Question: I added these below lines in my app delegate
'''
// Optional: automatically send uncaught exceptions to Google Analytics.
[GAI sharedInstance].trackUncaughtExceptions = YES;
// Optional: set Google Analytics dispatch interval to e.g. 20 seconds.
[GAI sharedInstance].dispatchInterval = 20;
// Optional: set Logger to VERBOSE for debug information.
[[[GAI sharedInstance] logger] setLogLevel:kGAILogLevelVerbose];
// Initialize tracker. Replace with your tracking ID.
[[GAI sharedInstance] trackerWithTrackingId:@"UA-my -id"];
'''
On building the app I am getting the below error

How can I solve this?
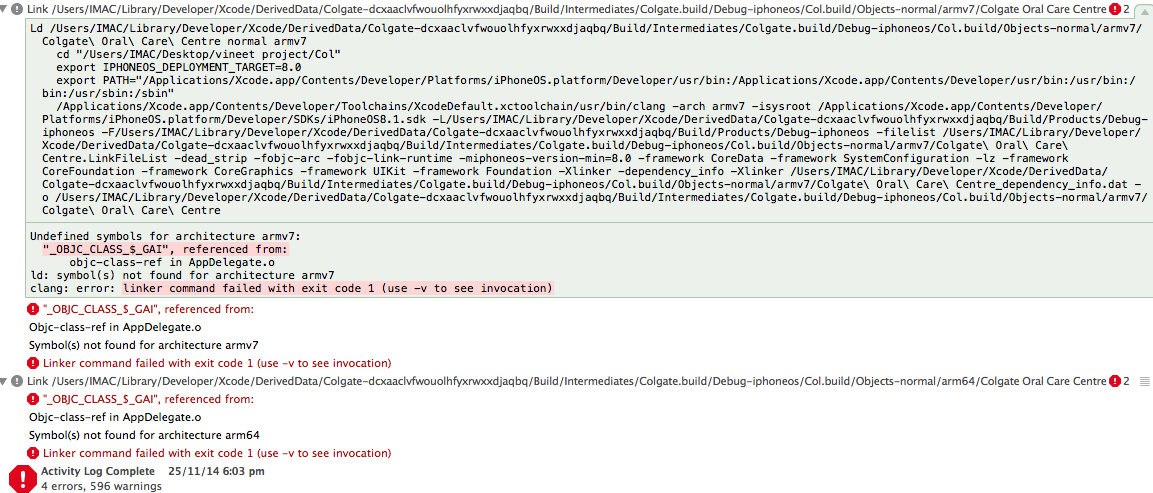
Answer: Solved Only needed to add the Analytics library
<URL>